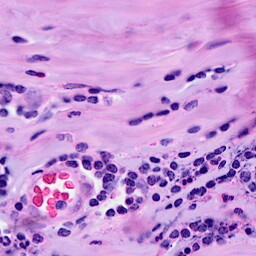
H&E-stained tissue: Breast